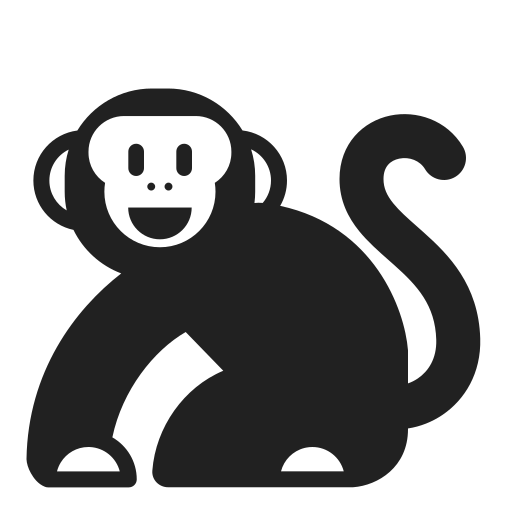
monkey high contrast